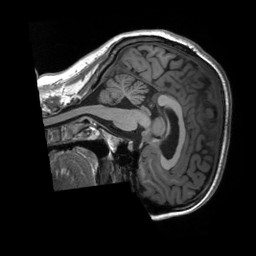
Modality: T1w
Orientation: sagittal
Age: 24
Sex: female
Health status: ill
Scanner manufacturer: siemens
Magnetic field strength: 3 T
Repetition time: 2.3 s
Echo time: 0.00232 s